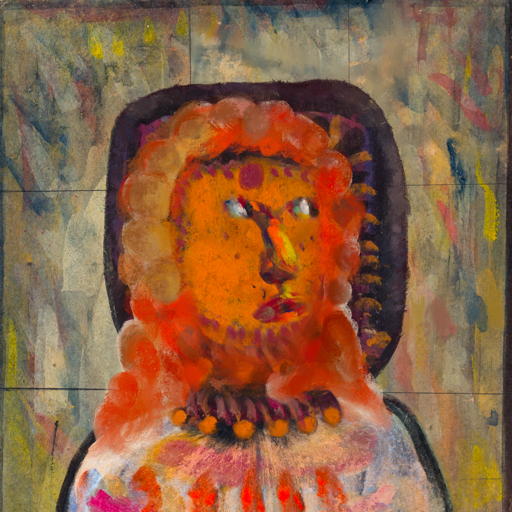
Background: GypsyMother, Head And Neck Side: Doll_w_Hair, Face Side: An_Impression, Bust: Childish, Hair Side: Rupkatha, Head Accessory: Blank, Second Necklace: Blank, Necklace: Doll, Baby: Blank